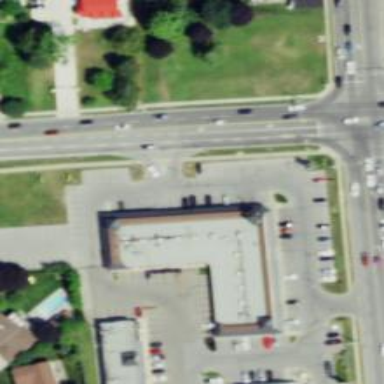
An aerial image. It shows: Post office.